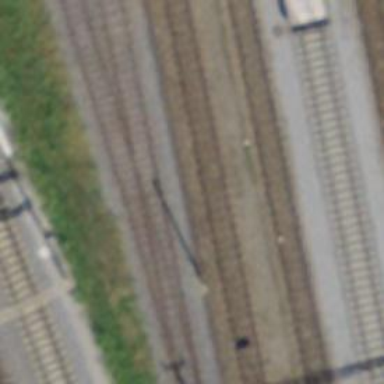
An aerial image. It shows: Single-track electrified railway siding with contact line for service.